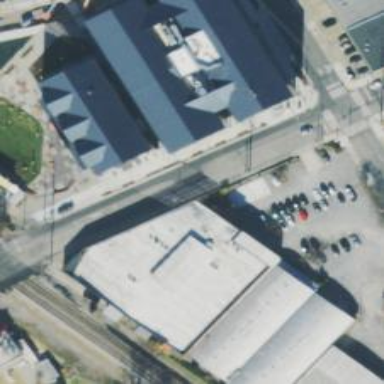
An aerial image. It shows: Commercial building.